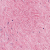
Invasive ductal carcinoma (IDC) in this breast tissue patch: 0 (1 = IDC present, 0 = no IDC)